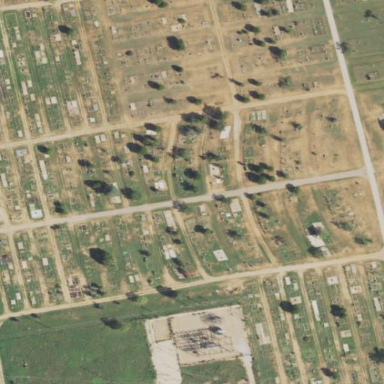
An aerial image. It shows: Cemetery.